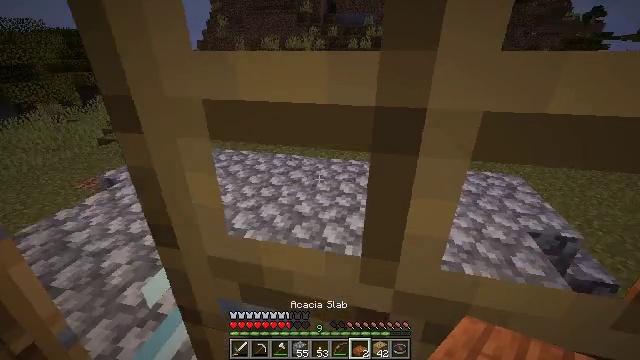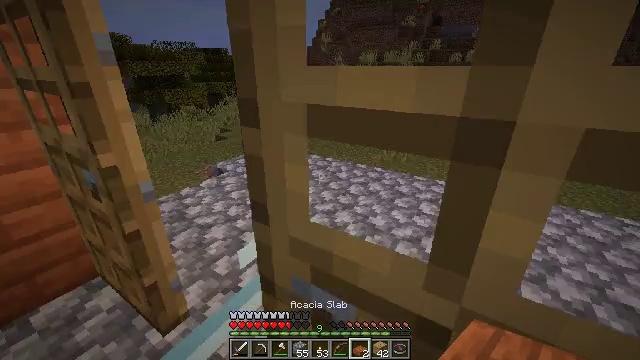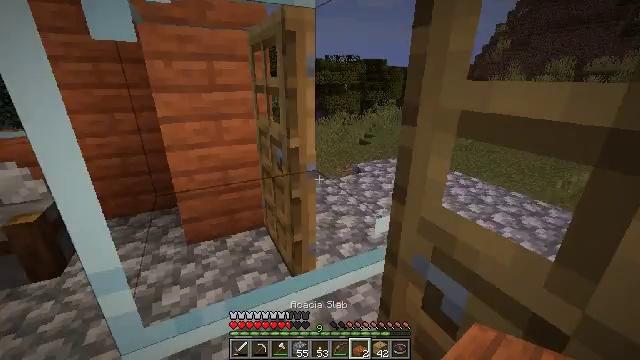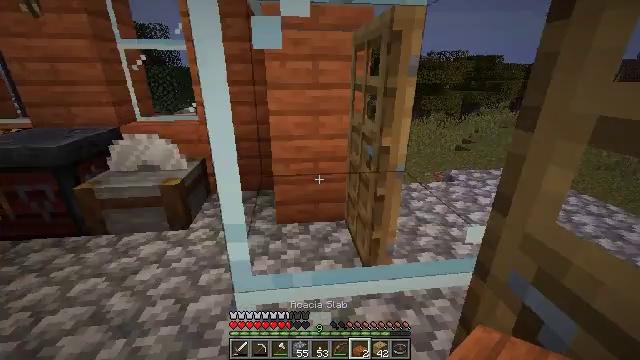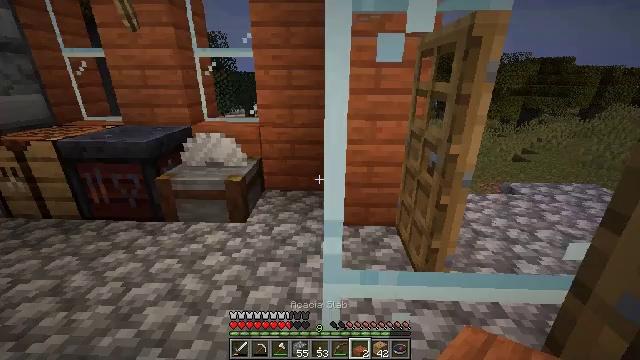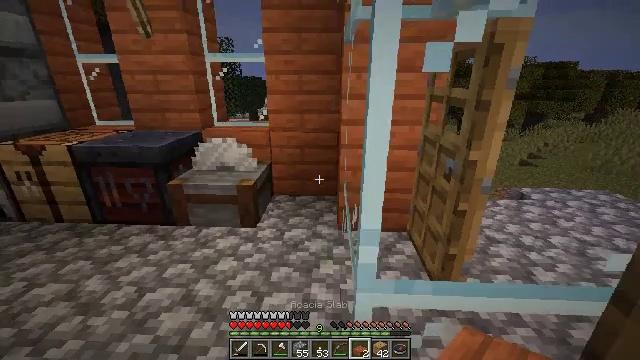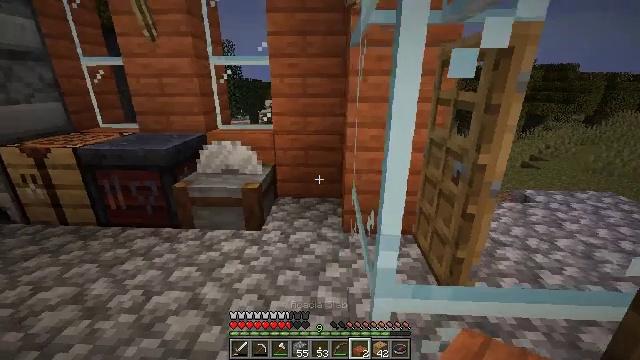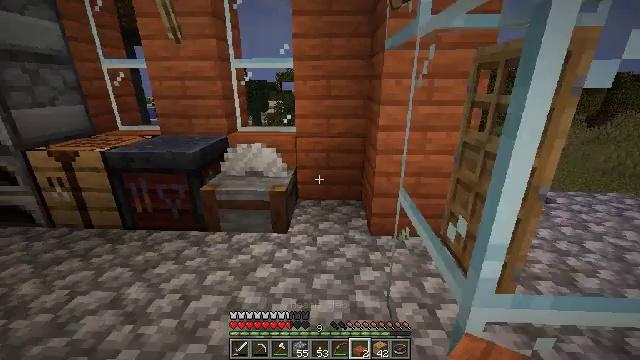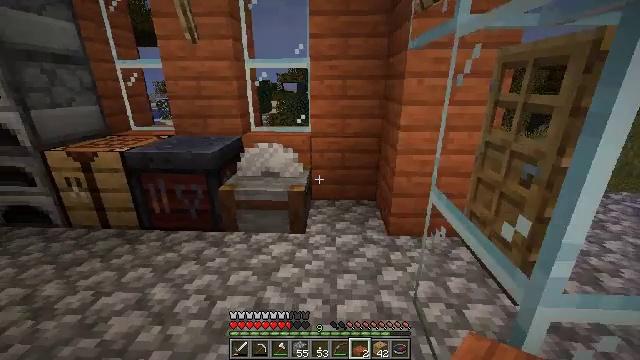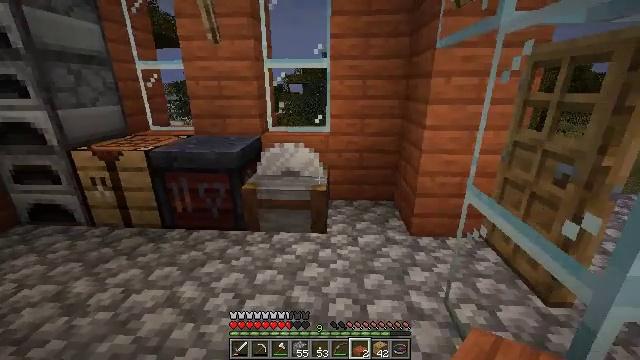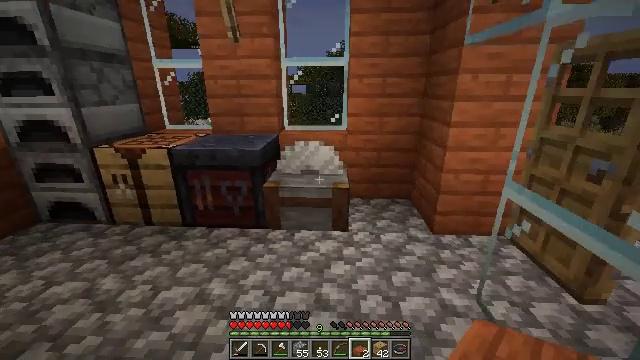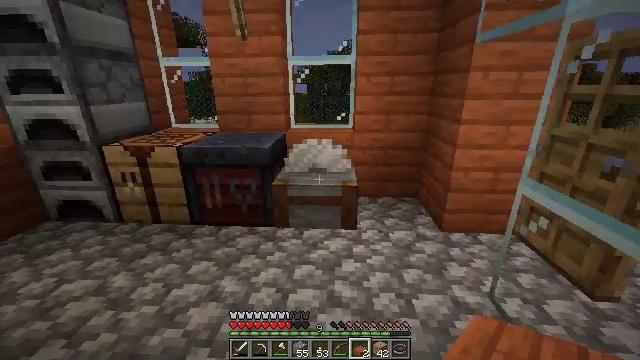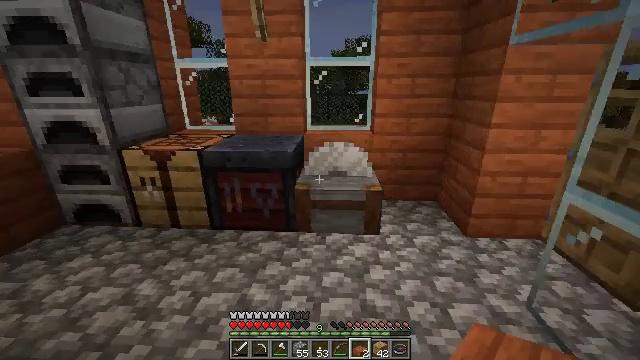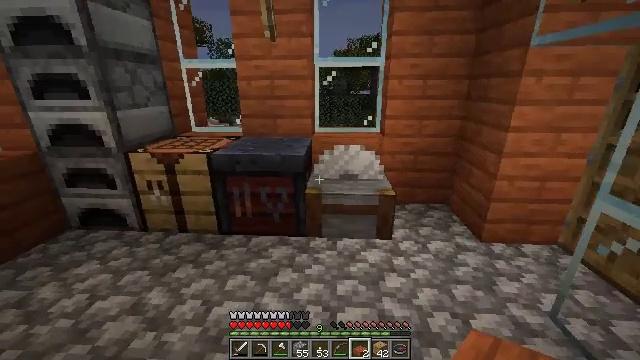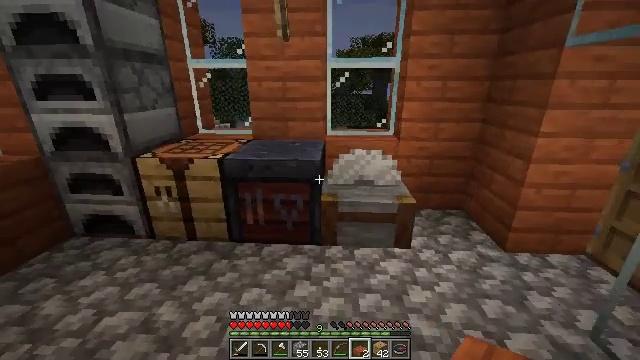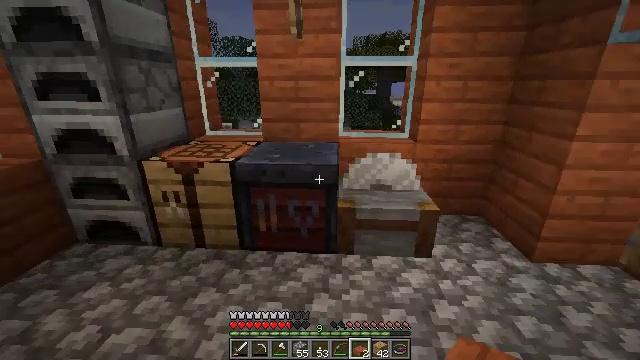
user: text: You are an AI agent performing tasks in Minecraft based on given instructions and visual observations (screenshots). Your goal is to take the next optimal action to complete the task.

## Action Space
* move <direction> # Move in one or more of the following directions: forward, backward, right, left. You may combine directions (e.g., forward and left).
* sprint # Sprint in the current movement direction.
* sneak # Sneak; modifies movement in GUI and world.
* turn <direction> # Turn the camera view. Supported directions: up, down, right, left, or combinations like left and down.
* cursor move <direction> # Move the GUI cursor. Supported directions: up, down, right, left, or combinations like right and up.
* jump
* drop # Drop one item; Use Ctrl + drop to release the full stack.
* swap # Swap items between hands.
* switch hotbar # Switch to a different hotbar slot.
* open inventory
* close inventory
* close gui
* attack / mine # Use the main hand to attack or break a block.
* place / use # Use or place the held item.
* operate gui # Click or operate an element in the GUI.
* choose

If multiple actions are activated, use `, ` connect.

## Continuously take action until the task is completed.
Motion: motion action
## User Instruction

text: Use acacia planks to craft an acacia slab.
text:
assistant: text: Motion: move back, turn left and up
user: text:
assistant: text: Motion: move back, turn left and up
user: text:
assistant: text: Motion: move back, turn left
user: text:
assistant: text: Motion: move back and move left, turn left
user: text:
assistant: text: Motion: move back and move left
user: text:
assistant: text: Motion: move left
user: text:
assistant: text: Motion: move left
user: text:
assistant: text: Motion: move left
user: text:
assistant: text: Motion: move left
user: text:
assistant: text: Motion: move left
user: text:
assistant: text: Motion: move left
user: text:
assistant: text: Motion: move forward and move left
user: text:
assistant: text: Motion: move forward and move left
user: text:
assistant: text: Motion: move forward and move left
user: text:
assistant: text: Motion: move forward and move left
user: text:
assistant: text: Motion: no_op
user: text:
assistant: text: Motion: no_op
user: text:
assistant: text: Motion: no_op
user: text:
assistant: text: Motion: turn left
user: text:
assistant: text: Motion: turn left
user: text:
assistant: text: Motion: turn left and down
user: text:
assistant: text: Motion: turn left and down
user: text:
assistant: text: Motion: turn left
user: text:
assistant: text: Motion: turn left
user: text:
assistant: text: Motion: use / place
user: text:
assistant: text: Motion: use / place
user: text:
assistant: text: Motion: use / place
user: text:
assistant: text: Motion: use / place
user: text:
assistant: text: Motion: no_op
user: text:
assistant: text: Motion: no_op